Question: Currenty, my class looks something like
'''
@interface Character : SKNode
@property (nonatomic, assign) CGFloat walkingSpeed;
'''
@implementation Character
'''
+(Character*)characterWithLevel:(BaseLevel *)level {
return [[self alloc] initWithLevel:level];
}
-(id)initWithLevel:(BaseLevel*)level {
if (self = [super init]) {
_sprite = [SKSpriteNode spriteNodeWithImageNamed:level.heroTexture];
_sprite.position = level.heroStartingPosition;
[self addChild:_sprite];
[level addChild:self];
}
return self;
}
'''
Problem is, when running actions against a Character node in the level, it simple won't do anything due to the fact that the SpriteNode is the one being animated. I'm wondering how would you guys approach these kind of problems?
Example of action:
On touch event:
'''
CGPoint location = [[touches anyObject] locationInNode:self];
[character moveToPosition:location];
'''
Inside Character class
'''
-(void)move {
[self runAction:[SKAction repeatActionForever:[SKAction animateWithTextures:[self walkFrames]
timePerFrame:0.1f
resize:NO
restore:YES]] withKey:@"moving"];
return;
}
'''
This doesn't do anything. Only way I can get it to work is if Character was a subclass of SKSpriteNode. Running the action against self.sprite also seems kind of hacky and the node itself won't move.
Any suggestions?
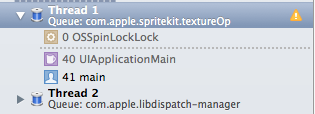
Answer: Why does using self.sprite seem hacky? It's perfectly valid.
In fact, from an OOP point of view, the SKNode aggregating other visible nodes is the more versatile approach.
For example it would allow you to hide the sprite and instead make a particle emitter visible if the player picked up a powerup that makes him invisible (or very transparent) with just a few sparkly bits around him.
To achieve that, you would have an emitter as child of the character node. If the character node where the player sprite, you couldn't turn just the sprite invisible because this would also affect the child emitter.
Therefore in the long run it's better to aggregate views (visible nodes) rather than subclassing them. Think of the Character SKNode as the view controller for one or more views (its children like sprites, emitters, labels, etc).